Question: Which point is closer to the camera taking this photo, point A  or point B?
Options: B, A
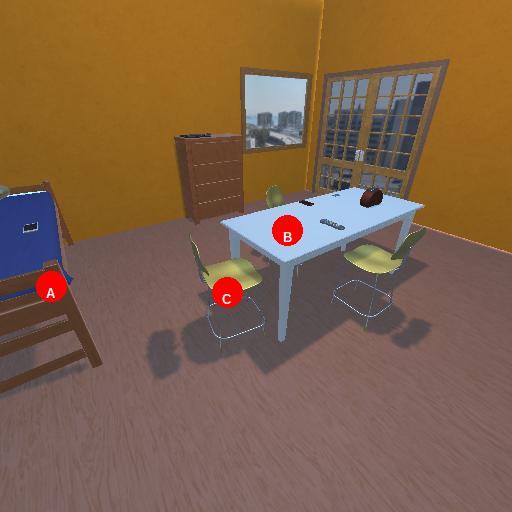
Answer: B